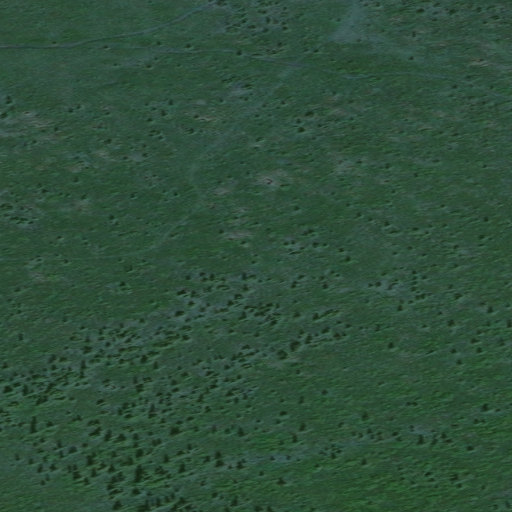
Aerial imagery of mountain in Alaska named Cheneathda Hill containing only unknown